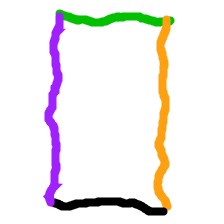
Shape: rectangle